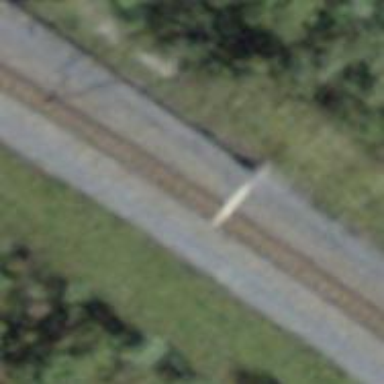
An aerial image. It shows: Power pole.